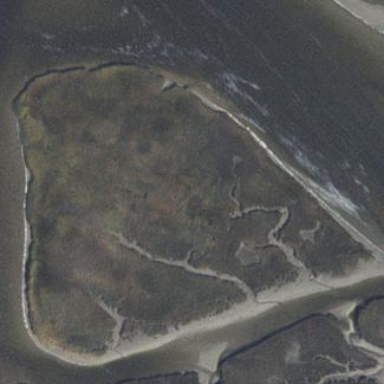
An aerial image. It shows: Lower saltmarsh wetland island with tidal influence.